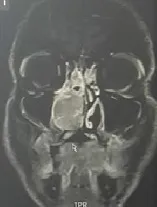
Coronal T1 Gadolinium W).
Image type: radiology (mri)